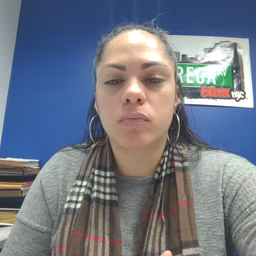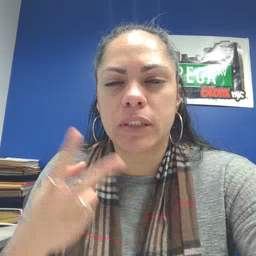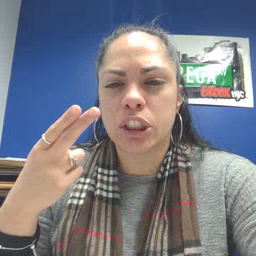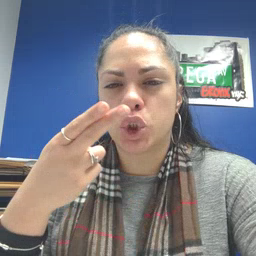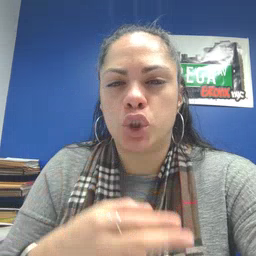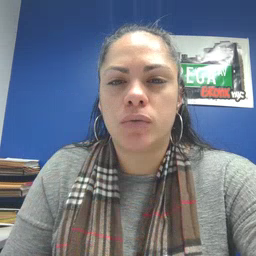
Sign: scissors